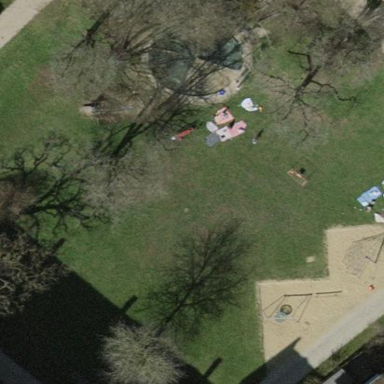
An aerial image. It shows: Playground area for leisure activities on the land.